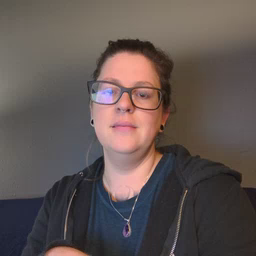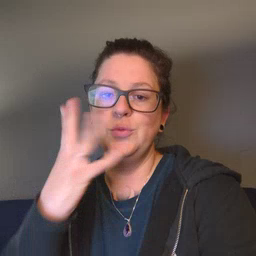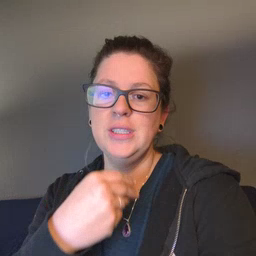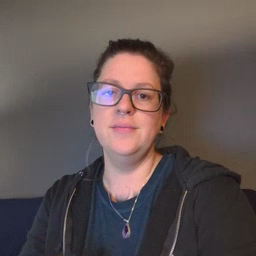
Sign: pretty